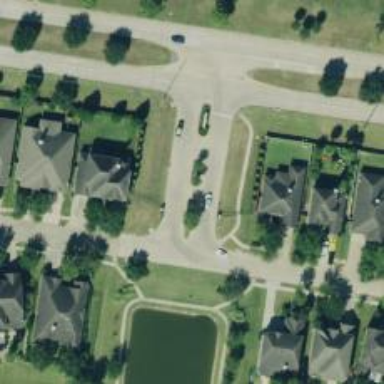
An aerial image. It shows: Residential road.